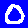
Digit: 0